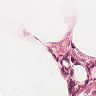
Metastatic tissue present: no